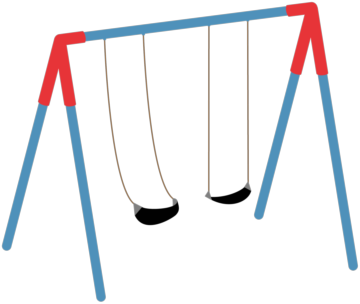
swing set